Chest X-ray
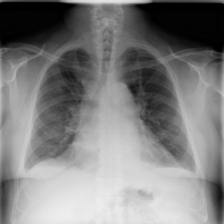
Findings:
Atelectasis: negative
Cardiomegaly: positive
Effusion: negative
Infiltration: negative
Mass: negative
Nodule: positive
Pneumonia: negative
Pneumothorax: negative
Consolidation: negative
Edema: negative
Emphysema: negative
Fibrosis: negative
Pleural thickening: negative
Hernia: negative